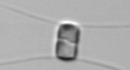
Label: Chaetoceros_similis